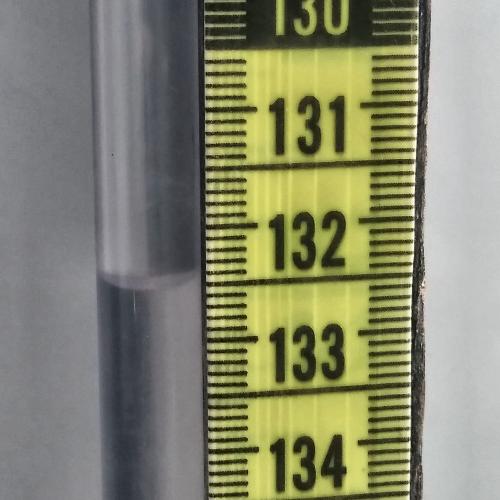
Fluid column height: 132.5 cm